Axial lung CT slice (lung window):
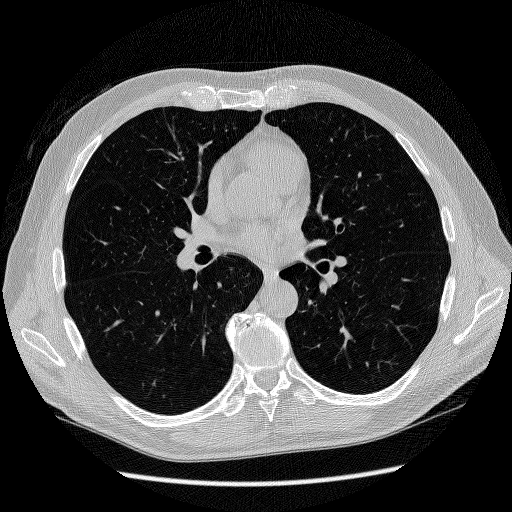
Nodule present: no